Question: I am trying to plot a growth spline for the variable "ipen" against "year" in <URL> data. The code I am using is:
'''
grofit <- read.csv('http://dl.dropbox.com/u/<PHONE>/grofit.csv')
# install.packages(c("grofit"), dependencies = TRUE)
require(grofit)
growth = gcFitSpline(grofit$year, grofit$ipen)
plot(growth)
'''
This works fine, and produces the plot below. But the problem is that (a) I can't change the default labels with 'xlab' or 'ylab' options, and (b) I can't change the scale of x-axis to be (0,100) with 'ylim=c(0,100)' in the 'plot()' statement. I could not find any pointers in the 'grofit()'documentation. .
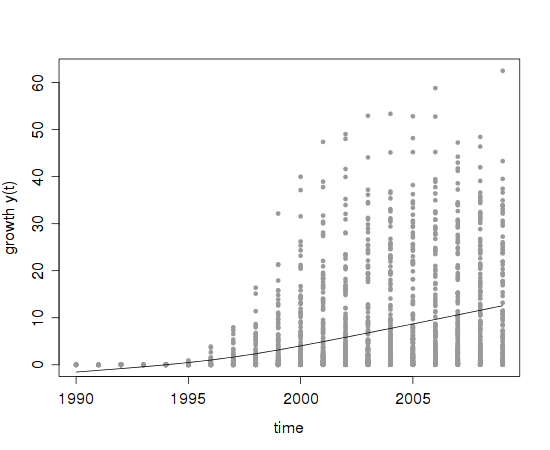
Answer: Don't directly use 'plot' on the 'gcFitSpline' result, but rather use 'str(growth)' to explore the structure of the curve fit object and determine what you want to plot, or look at 'plot.gcFitSpline' code (just type the name of the function without parentheses in the console and press Enter!)
For instance:
'''
growth = gcFitSpline(grofit$year, grofit$ipen)
plot (grofit$year, grofit$ipen, pch=20, cex=0.8, col="gray", ylim=c(0, 100),
ylab="Growth", xlab="Year", las=1)
points(growth$fit.time, growth$fit.data, t="l", lwd=2)
'''
This gives: